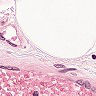
Metastatic tissue present: no